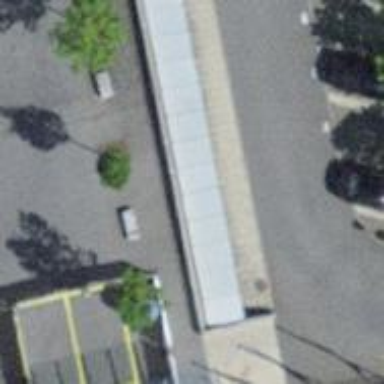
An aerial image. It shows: Bicycle parking facility.